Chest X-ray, PA view. Patient: 76 years old, sex M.
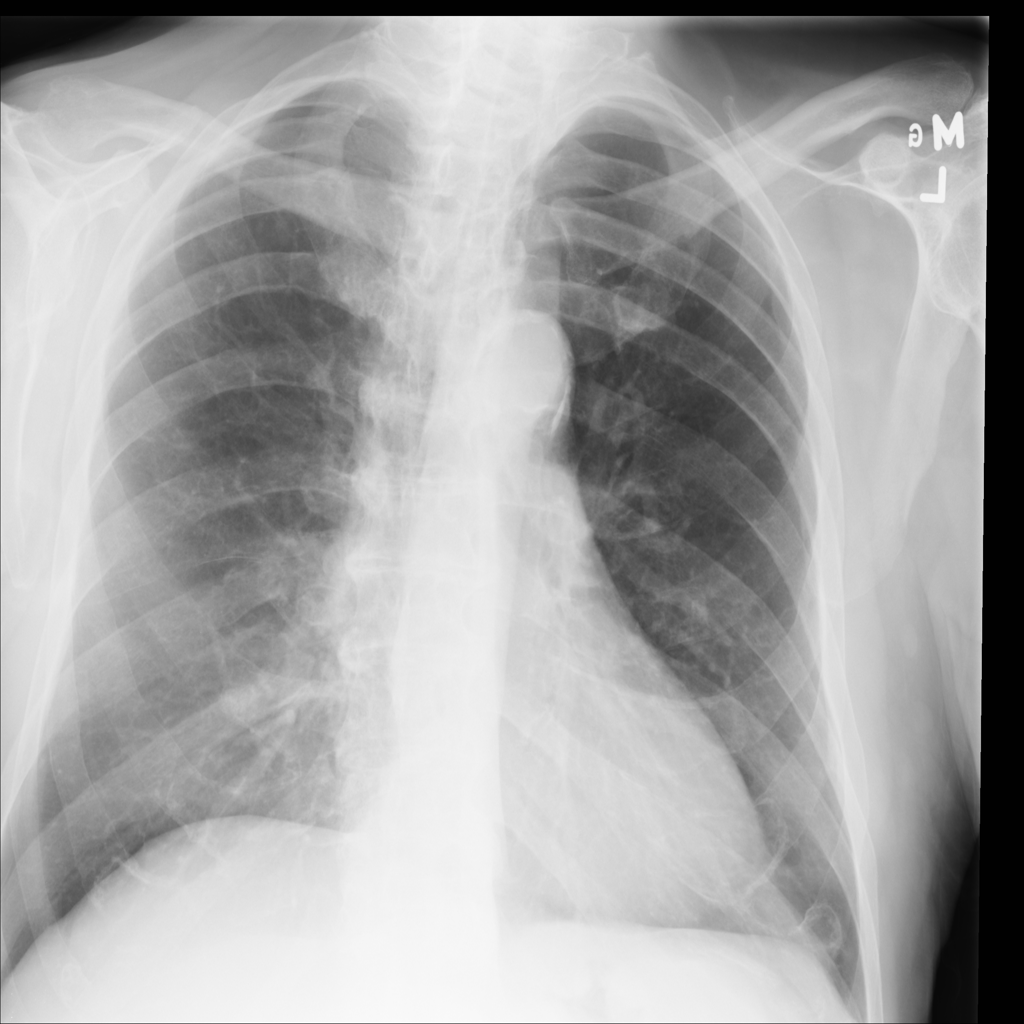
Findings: No Finding